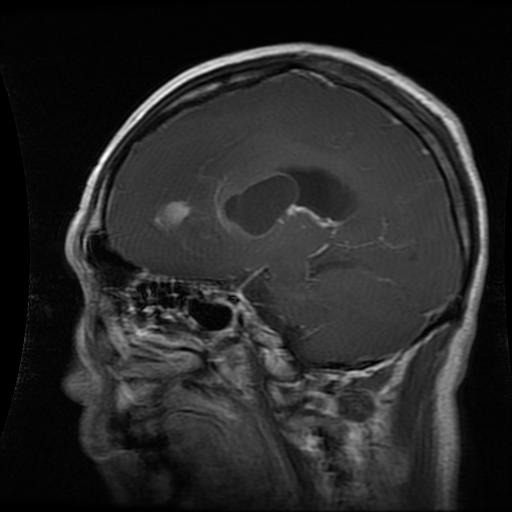
Label: glioma